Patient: sex F, age 83
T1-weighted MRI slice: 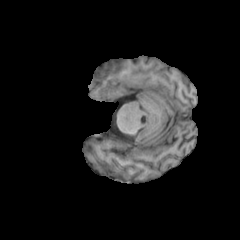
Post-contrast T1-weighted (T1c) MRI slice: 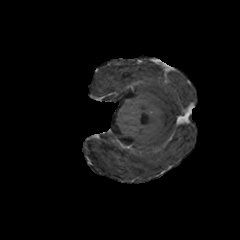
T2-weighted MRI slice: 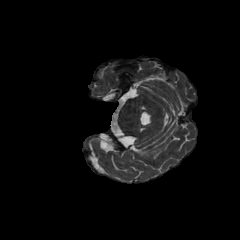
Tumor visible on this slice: no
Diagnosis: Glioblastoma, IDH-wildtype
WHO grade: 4